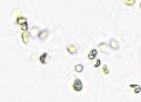
Label: Phaeocystis